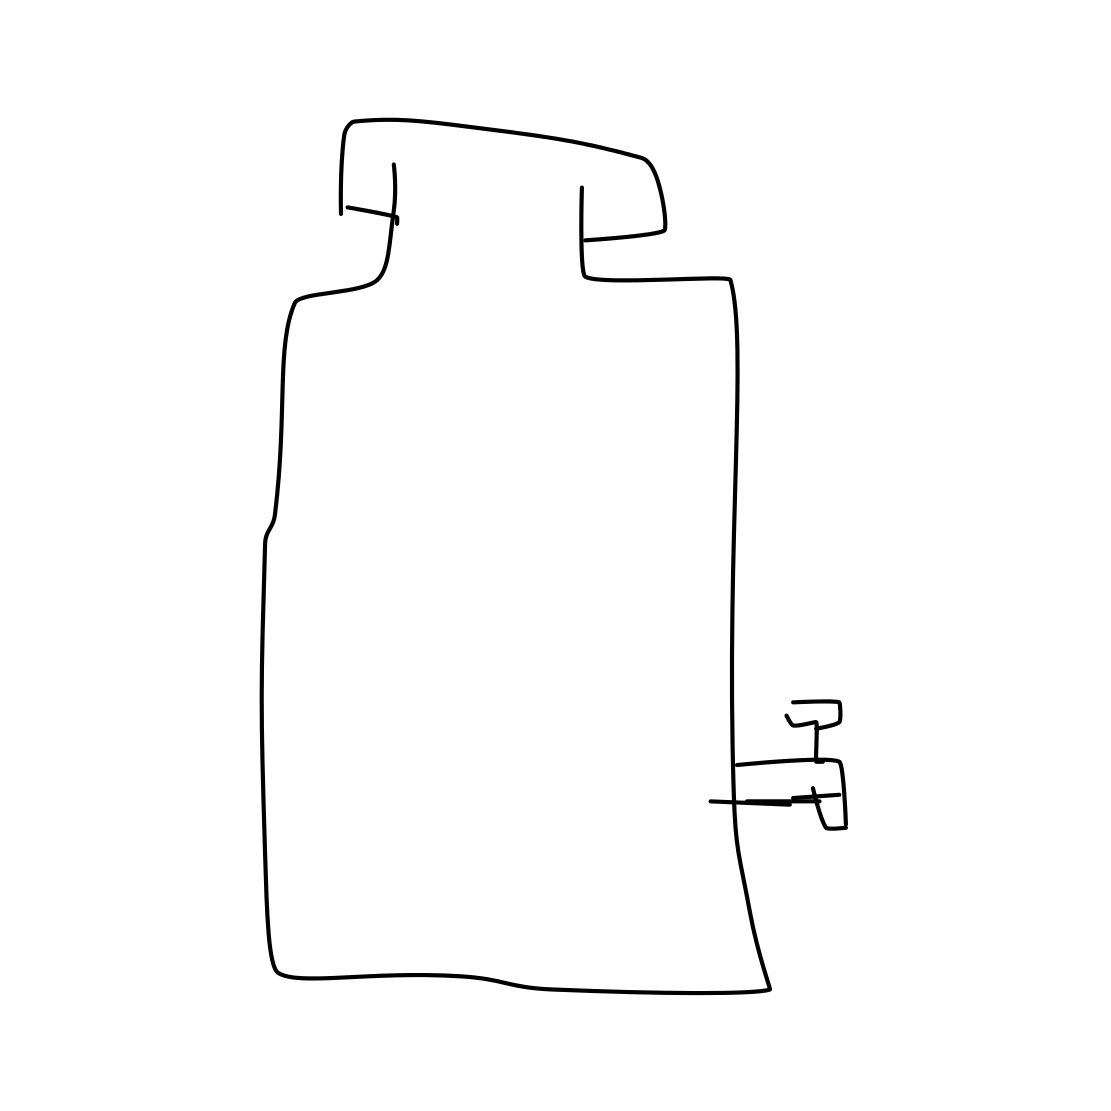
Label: teapot